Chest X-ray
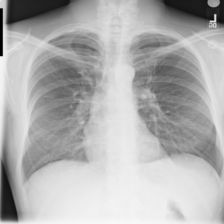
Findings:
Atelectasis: negative
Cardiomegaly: negative
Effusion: negative
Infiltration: negative
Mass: negative
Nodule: negative
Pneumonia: negative
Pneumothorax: negative
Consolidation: negative
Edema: negative
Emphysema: negative
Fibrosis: negative
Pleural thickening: negative
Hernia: negative